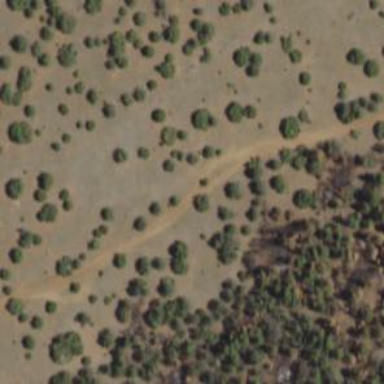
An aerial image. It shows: Patch of scrub vegetation.